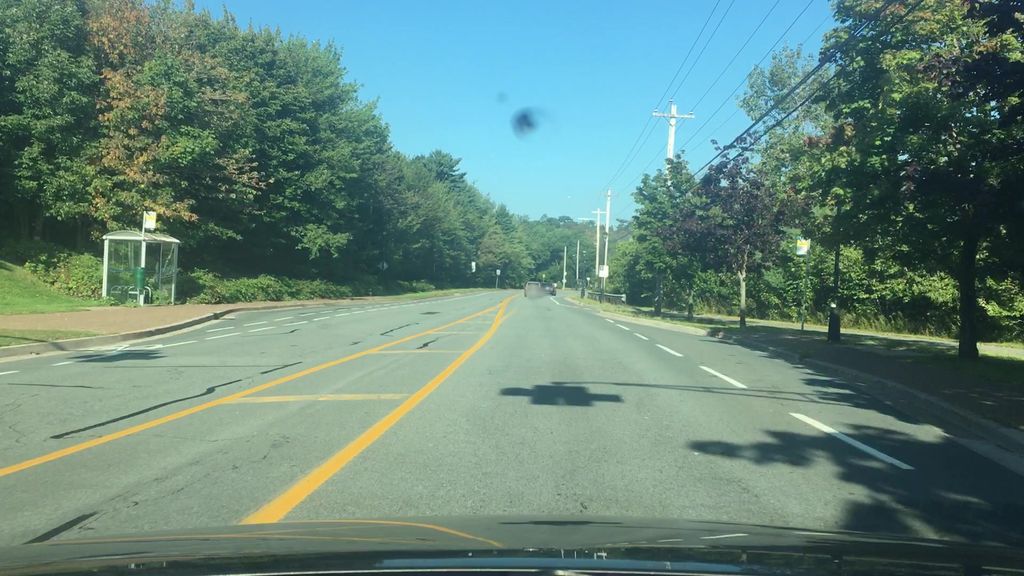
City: halifax